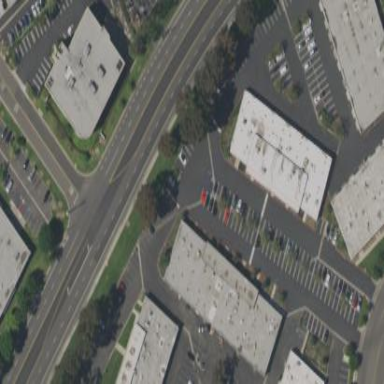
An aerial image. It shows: Commercial building.